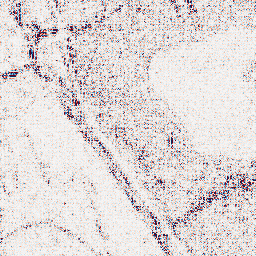
Category: wavelet
Decomposition family: wavelet_dwt
Decomposition parameters: wavelet: db8
level: 1
Upsampling method: bilinear
Upsampling parameters: scale: 4
Upsampling scale: 4